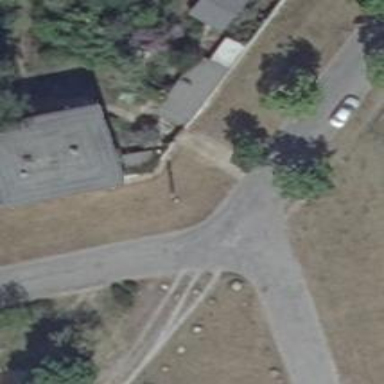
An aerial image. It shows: Residential road with asphalt surface.